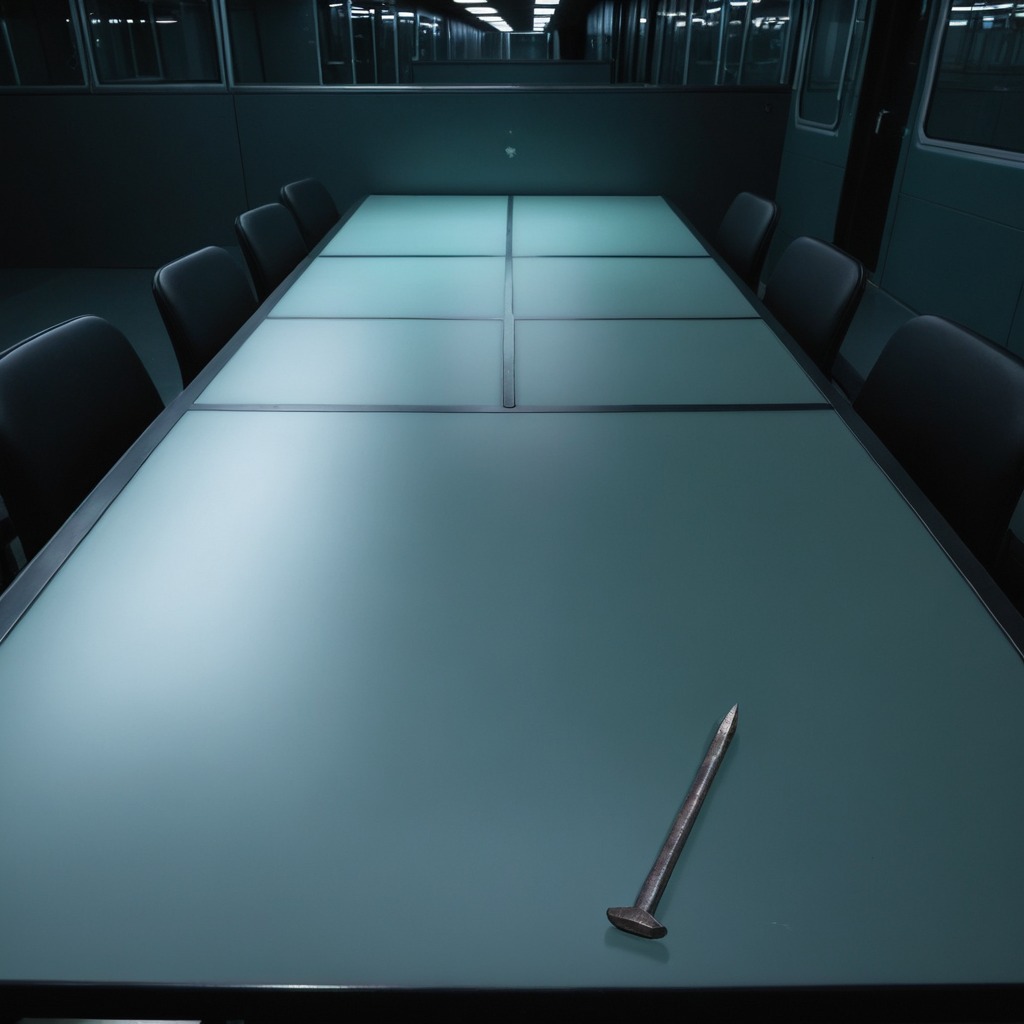
A iron nail is lying on a clean empty table in a railway signal maintenance room lit by harsh overhead fluorescents.